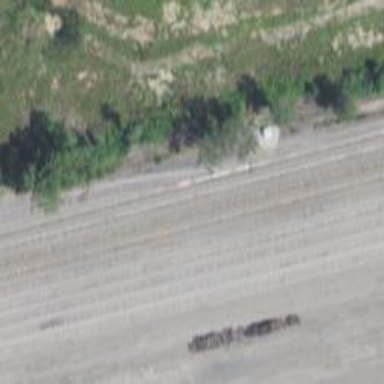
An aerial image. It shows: Railway track.